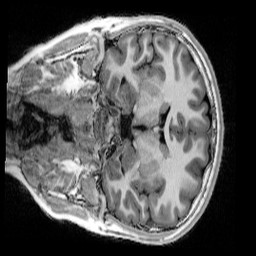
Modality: UNIT1_denoised
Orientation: coronal
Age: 10
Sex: male
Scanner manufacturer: siemens
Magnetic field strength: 3 T
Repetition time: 4 s
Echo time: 0.00303 s